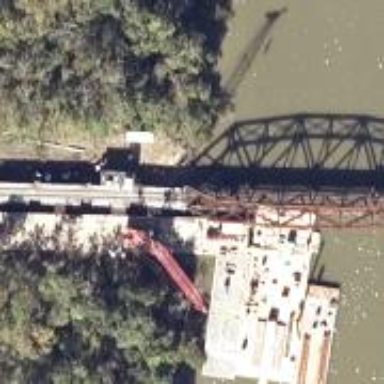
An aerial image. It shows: Railway bridge.